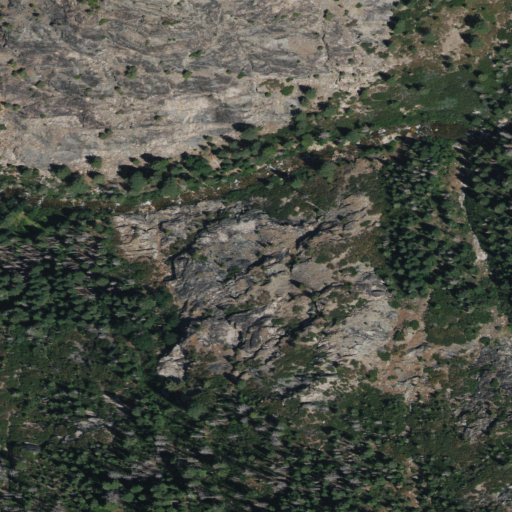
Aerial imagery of valley in California named Fish Valley containing evergreen forest and shrub